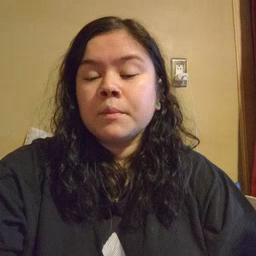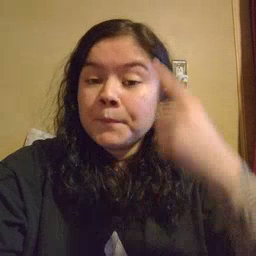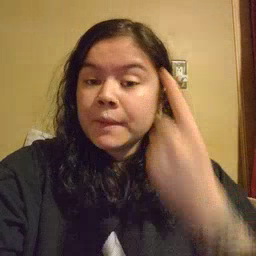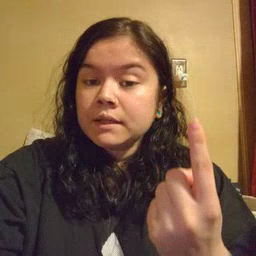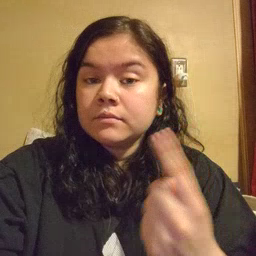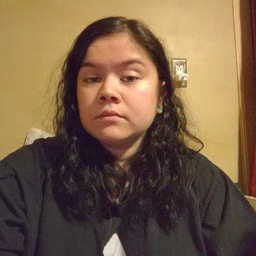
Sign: penny